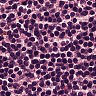
Metastatic tissue present: no